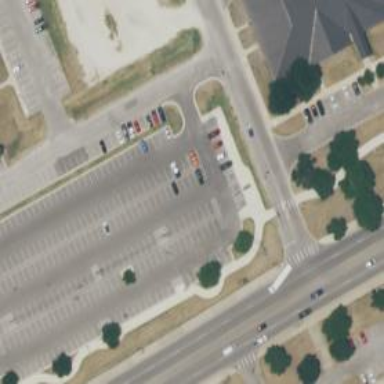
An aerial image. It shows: Parking space is available.